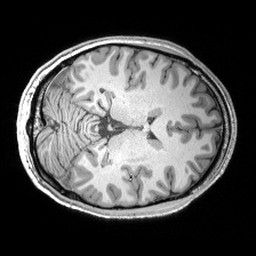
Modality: T1w
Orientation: axial
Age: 24
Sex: male
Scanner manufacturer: siemens
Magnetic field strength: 3 T
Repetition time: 2.53 s
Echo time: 0.00299 s